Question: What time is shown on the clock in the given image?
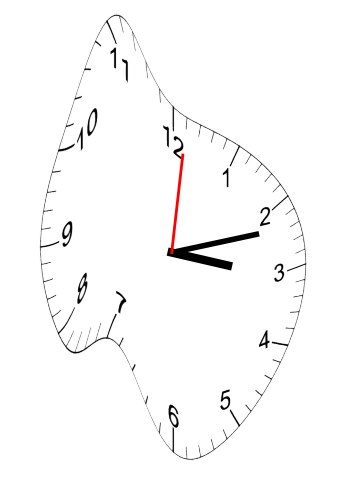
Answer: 03:12:01